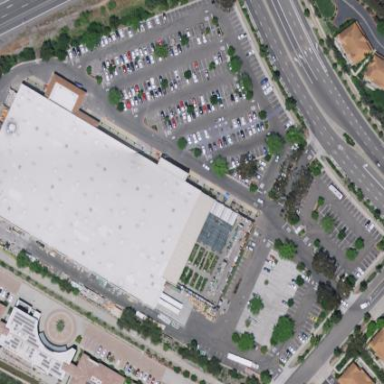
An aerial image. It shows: Retail building.